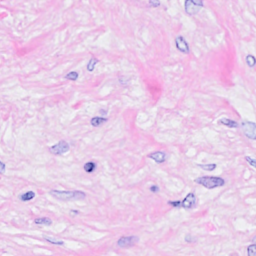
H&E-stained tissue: Breast